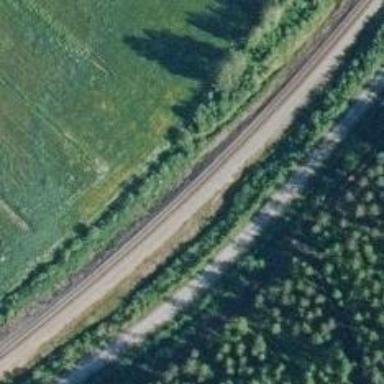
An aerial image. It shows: Railway track of B1 class.